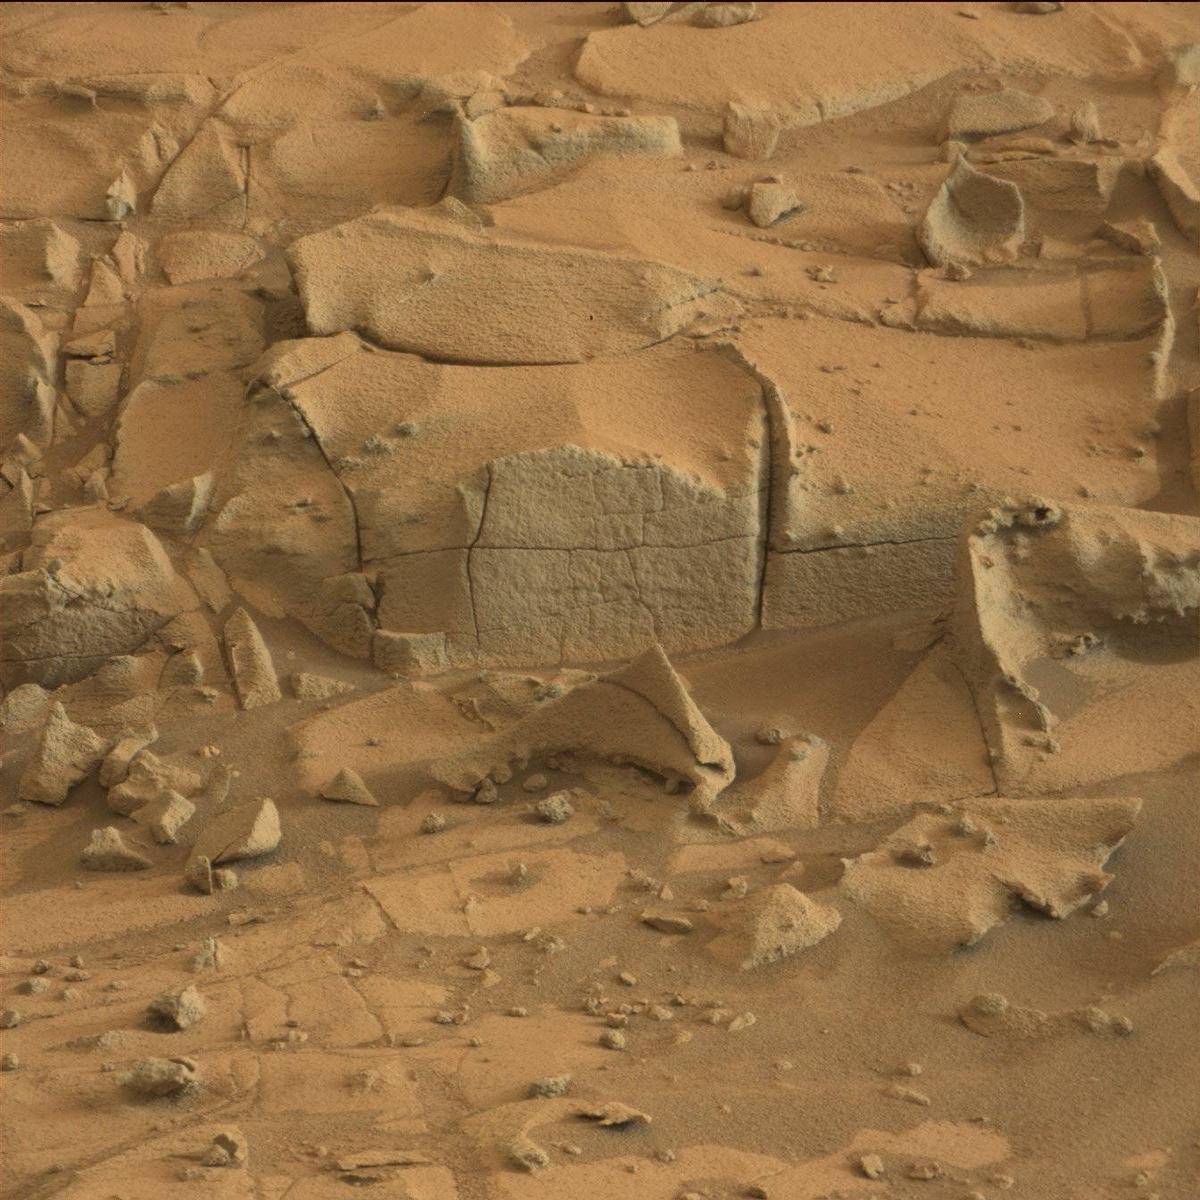
Terrain classes present: Bedrock, Rock, Sand / Soil